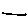
Label: line